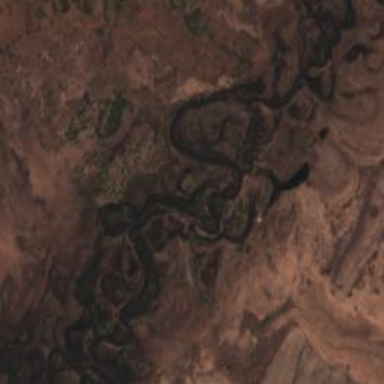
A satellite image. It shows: Beautiful river scene.